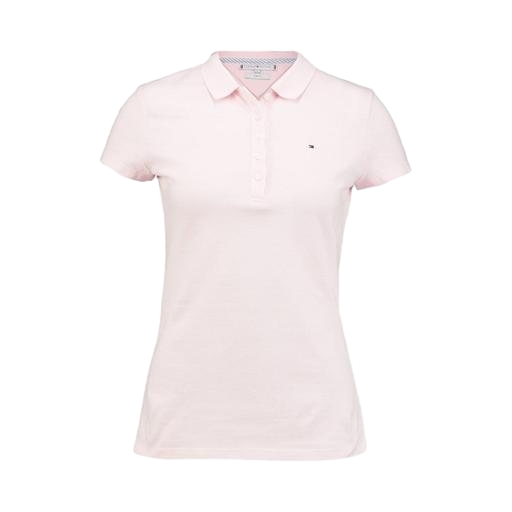
skinny-fit stretch polo shirt, skinny-fit polo shirt, pink classic-fit polo shirt, white background